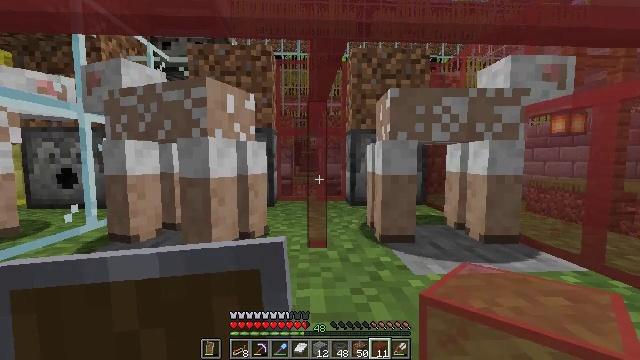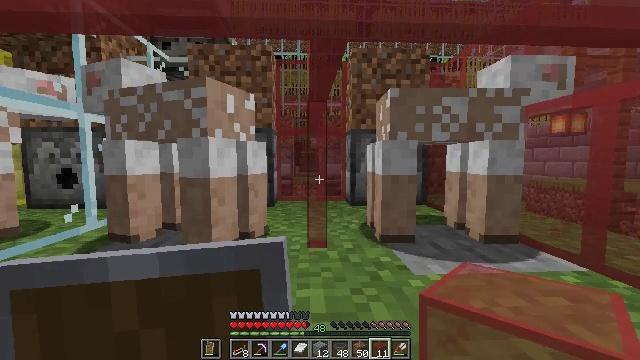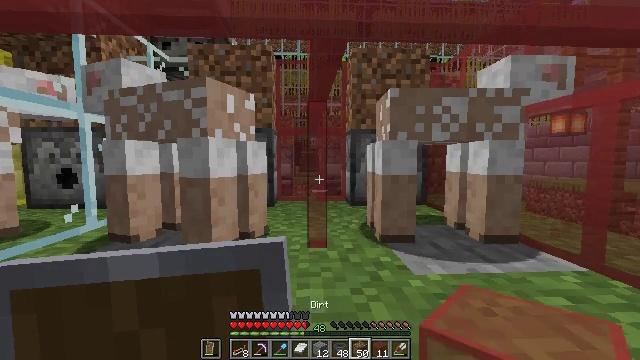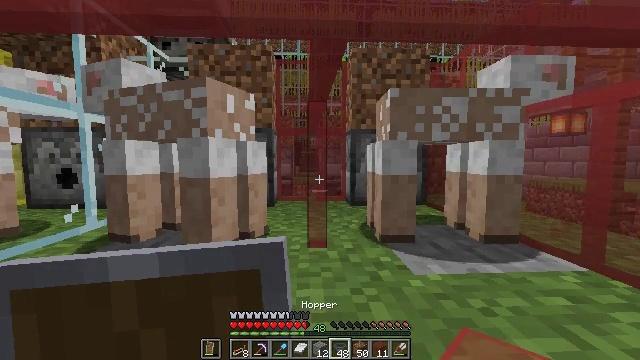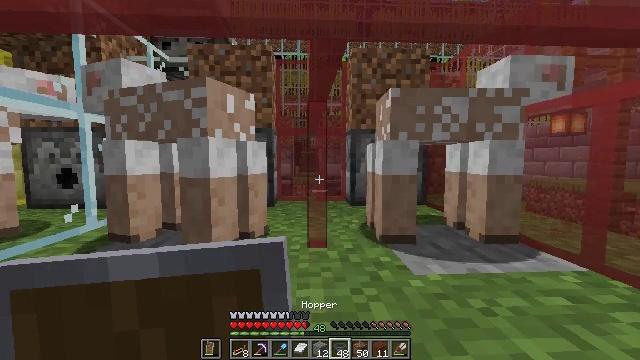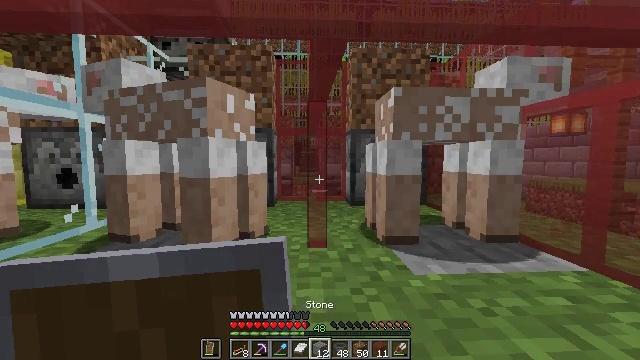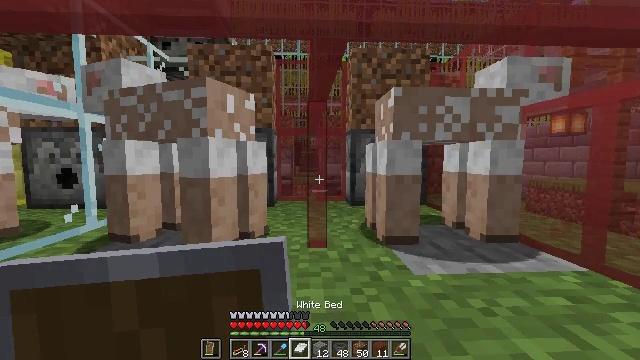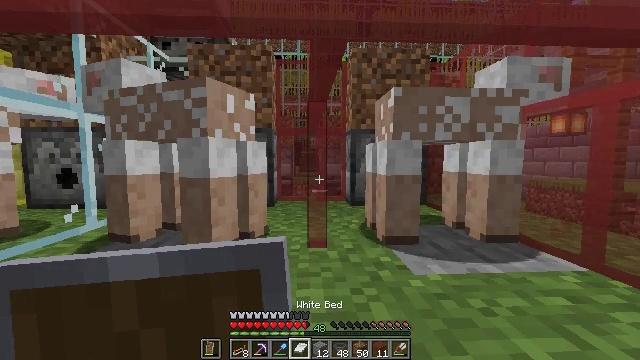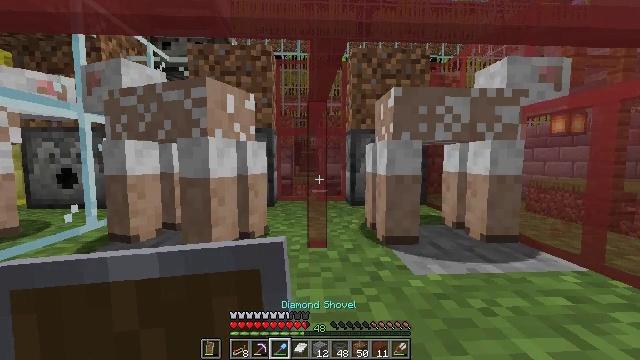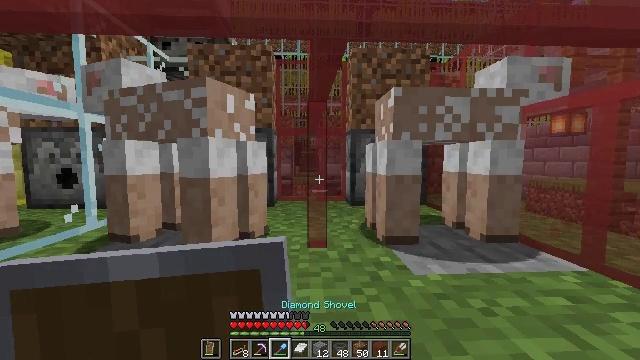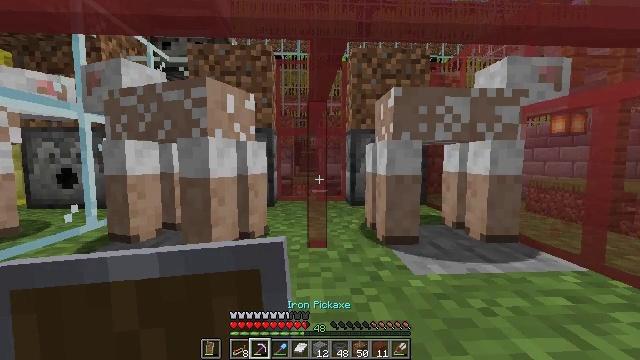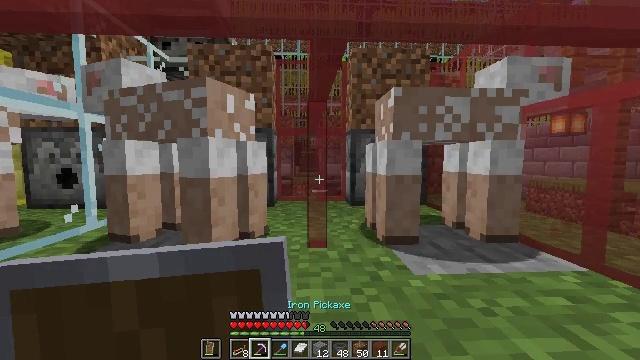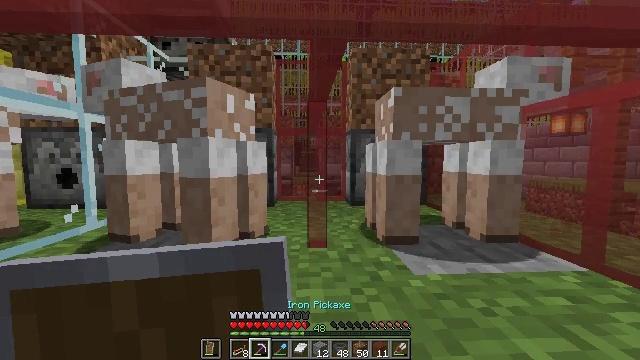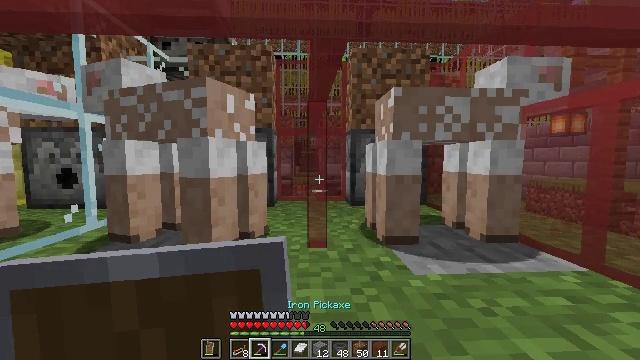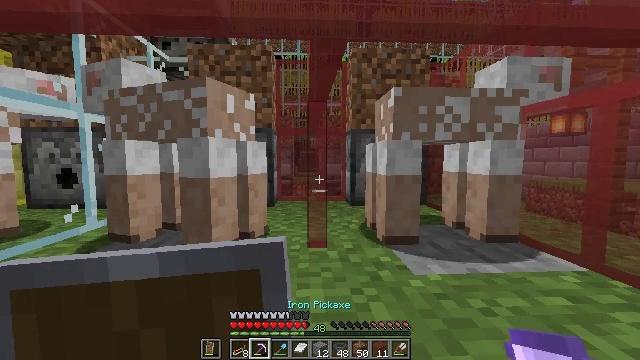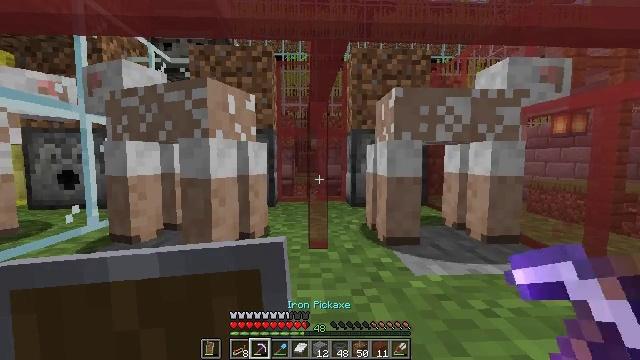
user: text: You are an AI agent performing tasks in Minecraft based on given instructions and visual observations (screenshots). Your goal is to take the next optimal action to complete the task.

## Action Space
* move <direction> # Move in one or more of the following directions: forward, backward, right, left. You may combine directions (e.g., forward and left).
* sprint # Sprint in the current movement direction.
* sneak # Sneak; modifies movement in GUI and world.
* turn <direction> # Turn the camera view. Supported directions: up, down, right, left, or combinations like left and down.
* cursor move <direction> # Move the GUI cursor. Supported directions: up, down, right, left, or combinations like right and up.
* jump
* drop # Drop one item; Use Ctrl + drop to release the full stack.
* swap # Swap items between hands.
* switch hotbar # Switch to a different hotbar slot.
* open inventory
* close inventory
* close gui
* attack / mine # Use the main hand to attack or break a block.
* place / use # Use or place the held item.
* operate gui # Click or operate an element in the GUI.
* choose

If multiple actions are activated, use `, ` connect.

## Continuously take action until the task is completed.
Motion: motion action
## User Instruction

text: Break the red stained glass pane.
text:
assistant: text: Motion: no_op
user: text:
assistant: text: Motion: no_op
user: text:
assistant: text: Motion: no_op
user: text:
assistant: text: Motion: no_op
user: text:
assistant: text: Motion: no_op
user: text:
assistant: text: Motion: no_op
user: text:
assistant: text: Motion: no_op
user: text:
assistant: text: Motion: no_op
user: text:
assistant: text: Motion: no_op
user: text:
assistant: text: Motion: no_op
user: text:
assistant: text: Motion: no_op
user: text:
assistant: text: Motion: no_op
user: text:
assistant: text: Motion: no_op
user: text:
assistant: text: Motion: no_op
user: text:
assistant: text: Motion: no_op
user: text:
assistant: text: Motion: attack / mine
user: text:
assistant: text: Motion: attack / mine
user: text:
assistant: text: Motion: attack / mine
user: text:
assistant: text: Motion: attack / mine
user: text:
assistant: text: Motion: attack / mine
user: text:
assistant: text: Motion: attack / mine
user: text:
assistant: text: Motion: attack / mine
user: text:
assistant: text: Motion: attack / mine
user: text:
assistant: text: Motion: attack / mine
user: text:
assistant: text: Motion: attack / mine
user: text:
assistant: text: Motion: attack / mine
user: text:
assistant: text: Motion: attack / mine
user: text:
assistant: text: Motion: attack / mine
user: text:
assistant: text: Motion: attack / mine
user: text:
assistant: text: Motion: attack / mine